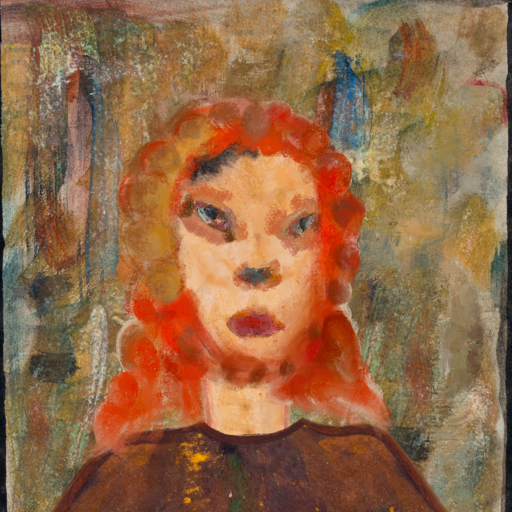
Background: Pipe, Head And Neck Front: Childish, Face Front: Boggyland, Bust: Comrade, Hair Front: Rupkatha, Head Accessory: Blank, Second Necklace: Blank, Necklace: Blank, Baby: Blank